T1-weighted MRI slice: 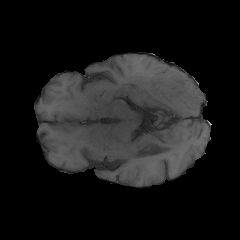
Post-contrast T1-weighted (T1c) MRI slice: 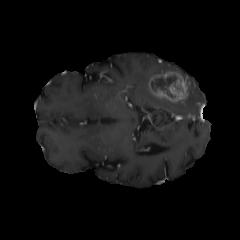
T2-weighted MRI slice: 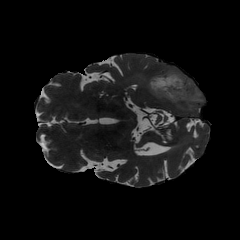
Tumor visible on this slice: yes